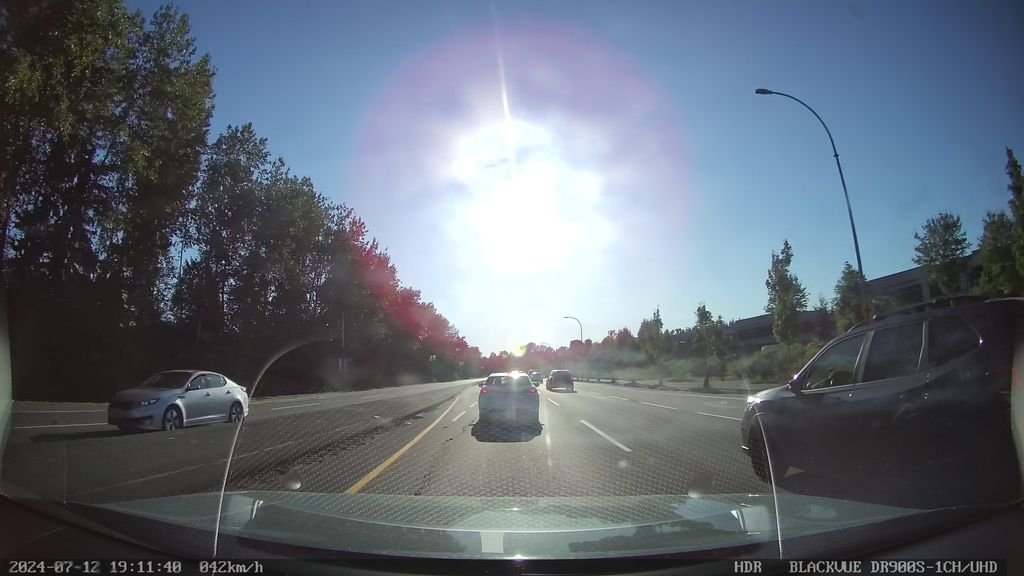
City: vancouver